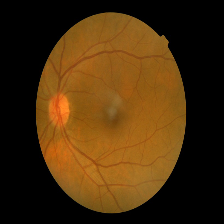
Diabetic retinopathy grade: Mild